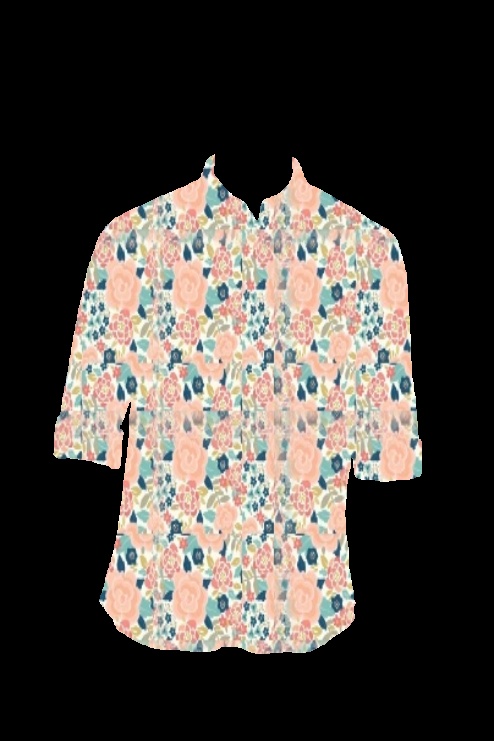
pink multi floral tee